Aerial crown-view tile of a tropical tree (Barro Colorado Island, Panama), acquired 20240716:
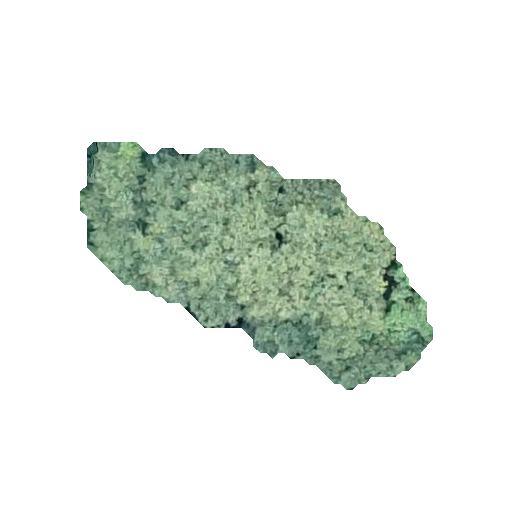
Species: Apeiba tibourbou
GBIF accepted scientific name: Apeiba tibourbou
Crown area: 82.457 m²